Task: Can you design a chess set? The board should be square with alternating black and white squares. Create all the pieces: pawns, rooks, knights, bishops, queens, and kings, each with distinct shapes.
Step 3707:
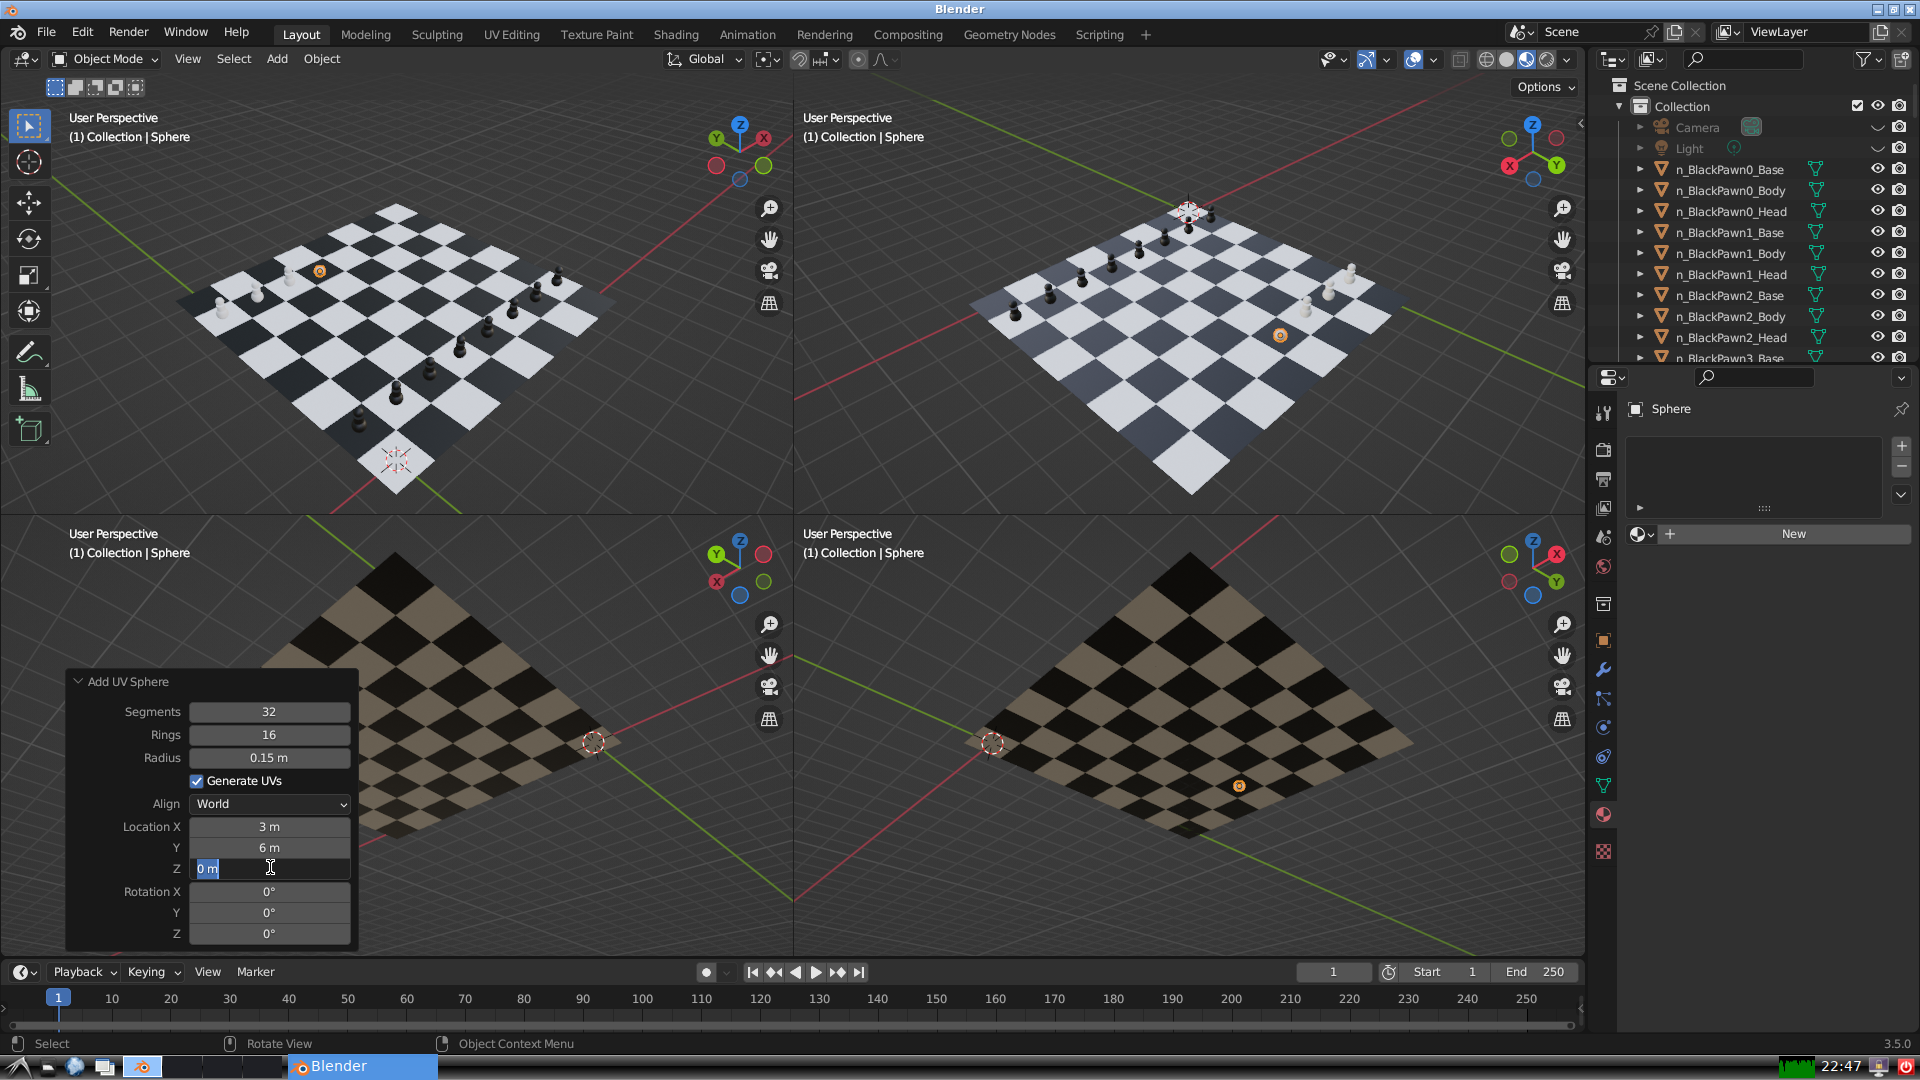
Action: input_text: 0.15